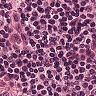
Metastatic tissue present: no